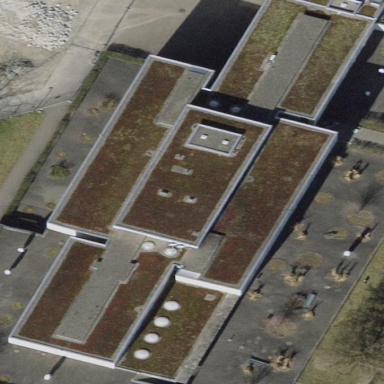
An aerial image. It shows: Hospital building.